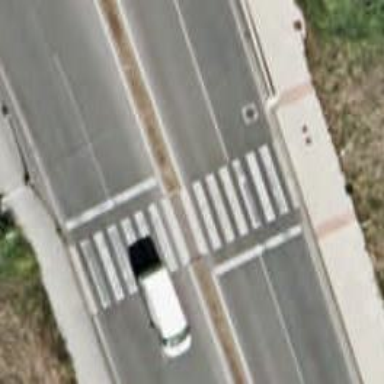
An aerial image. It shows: Uncontrolled road crossing.